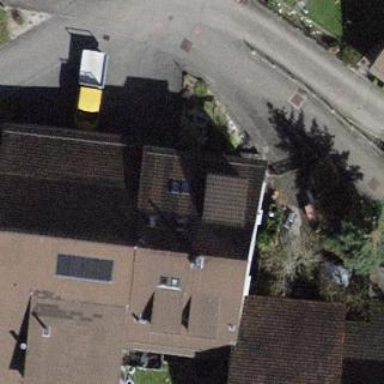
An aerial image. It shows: Building with tiled roof.